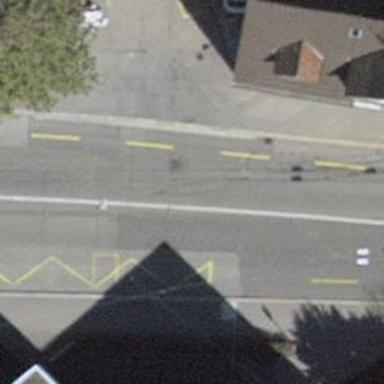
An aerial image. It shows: Trolleybus stop position for public transport.